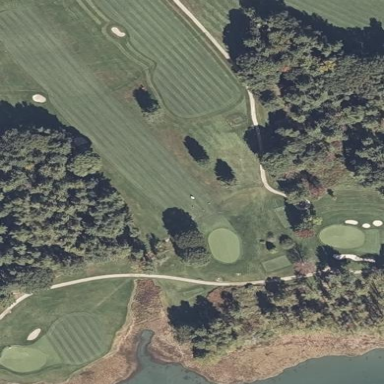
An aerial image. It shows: Golf fairway surrounded by grass.